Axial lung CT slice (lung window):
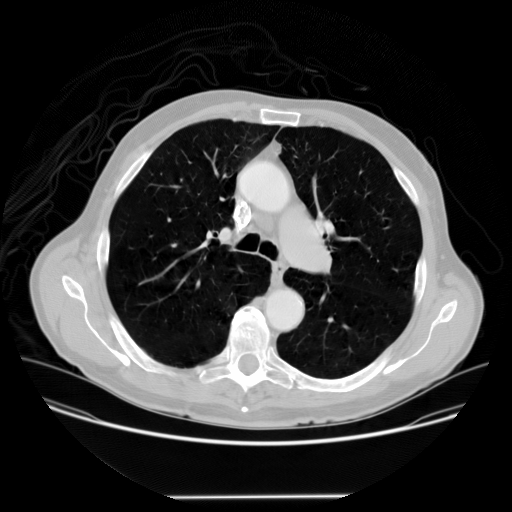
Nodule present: no